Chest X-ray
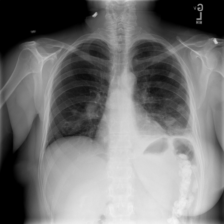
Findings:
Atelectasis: negative
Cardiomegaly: negative
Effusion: positive
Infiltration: negative
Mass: negative
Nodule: negative
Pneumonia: negative
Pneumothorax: negative
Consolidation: negative
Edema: negative
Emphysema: negative
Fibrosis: negative
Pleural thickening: negative
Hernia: negative